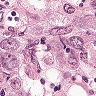
Metastatic tissue present: yes